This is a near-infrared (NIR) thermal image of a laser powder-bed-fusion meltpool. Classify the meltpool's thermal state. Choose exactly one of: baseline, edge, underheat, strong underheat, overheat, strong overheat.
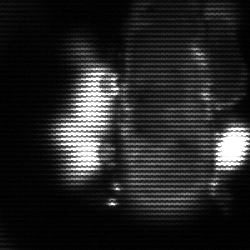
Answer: strong underheat